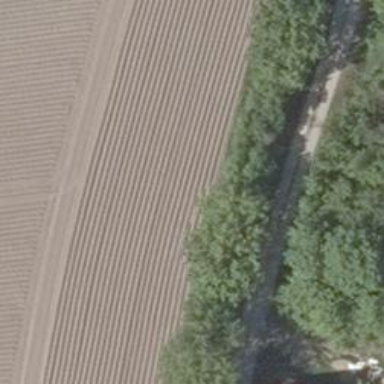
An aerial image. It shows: Row of deciduous broadleaved trees.